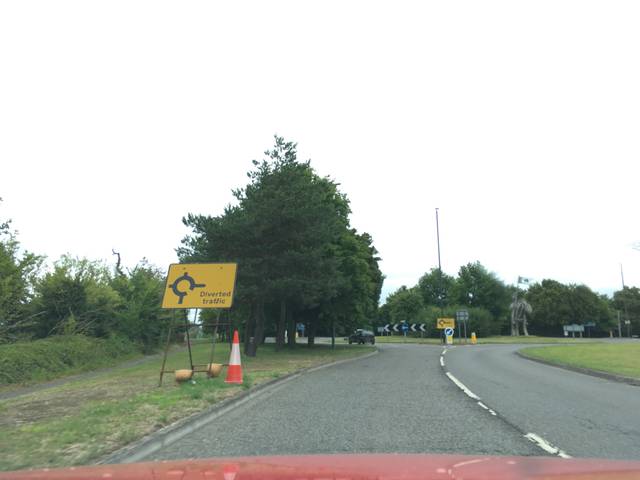
Region: United Kingdom
Coordinates: 51.976, -2.156